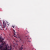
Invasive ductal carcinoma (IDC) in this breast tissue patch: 0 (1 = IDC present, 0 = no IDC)